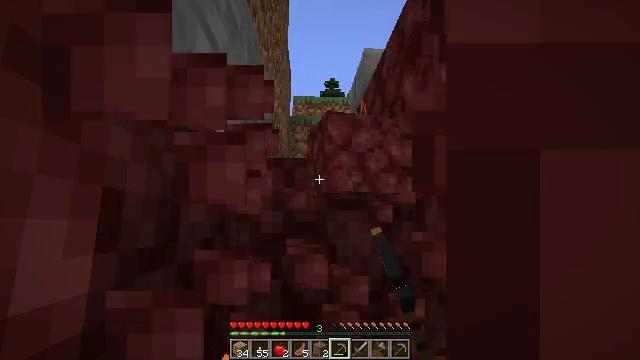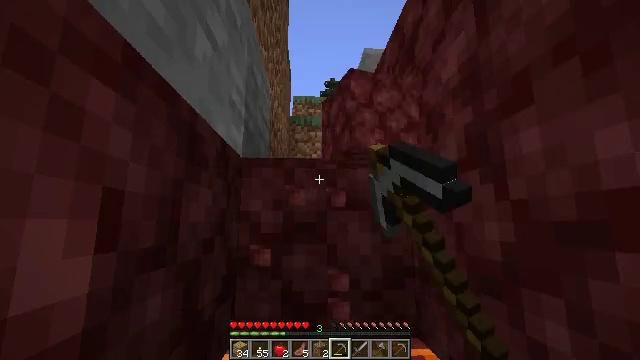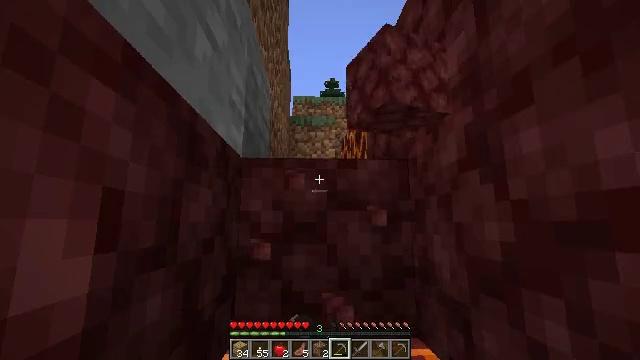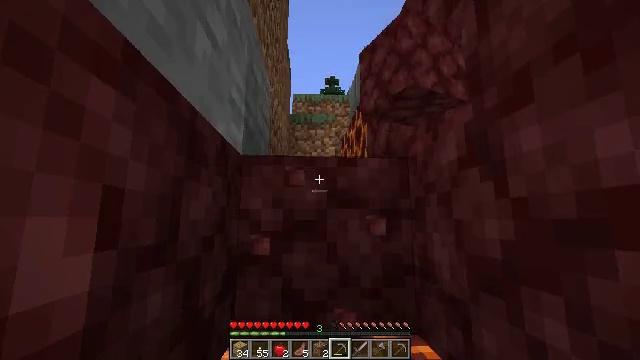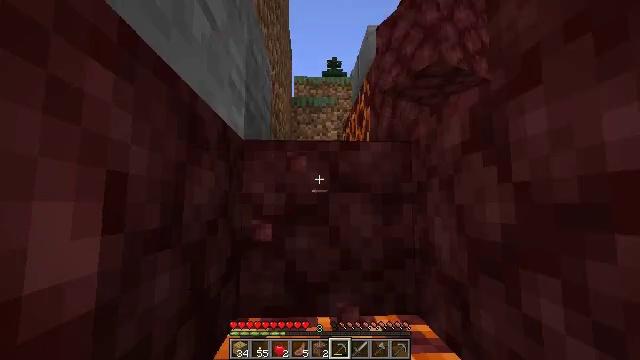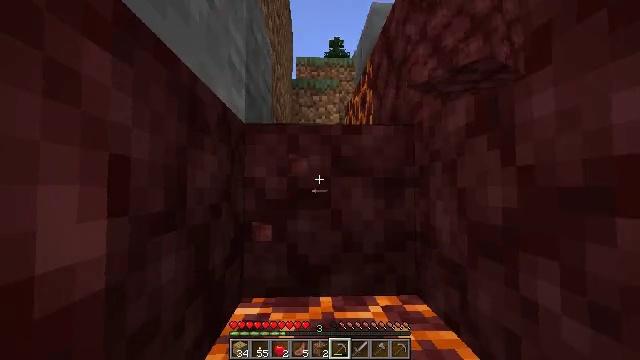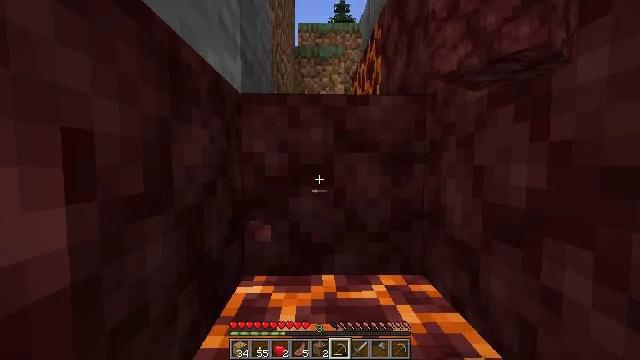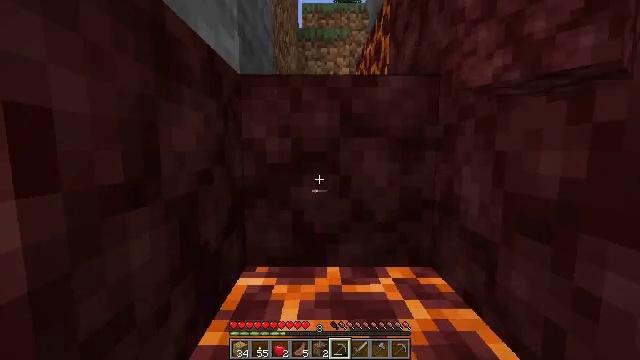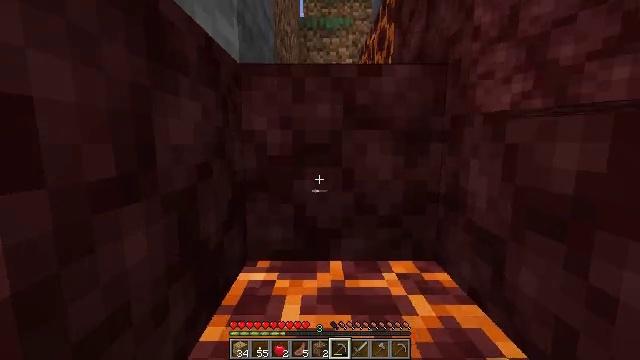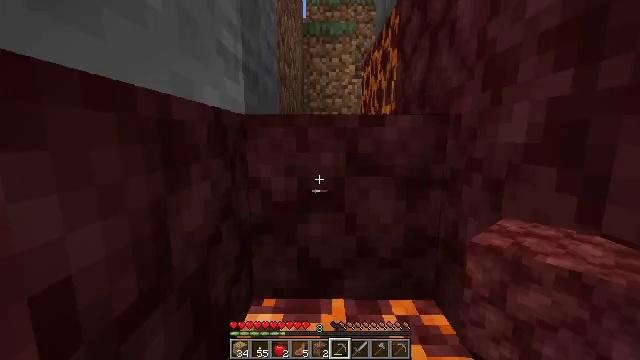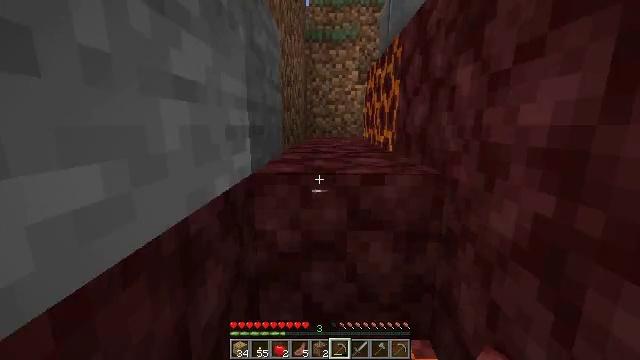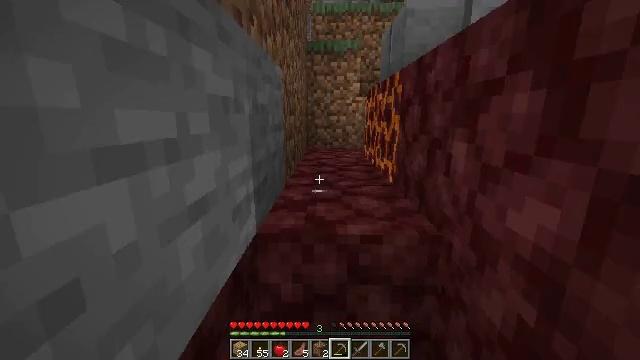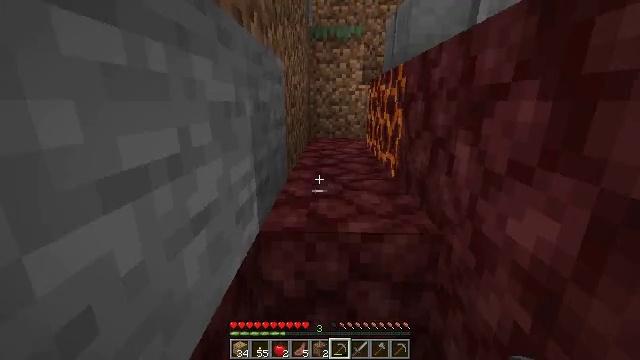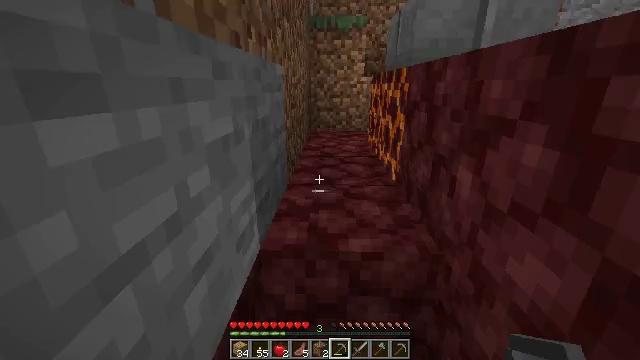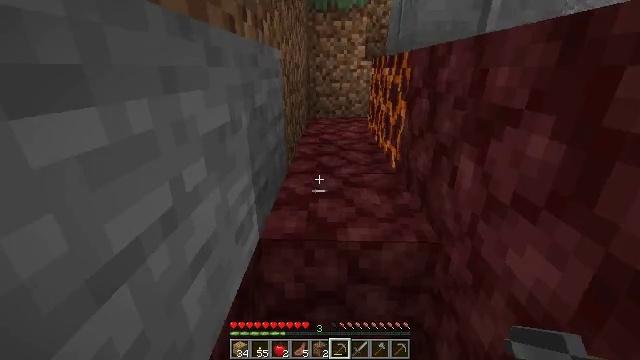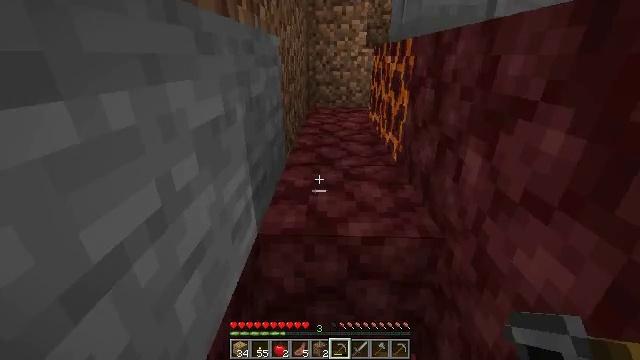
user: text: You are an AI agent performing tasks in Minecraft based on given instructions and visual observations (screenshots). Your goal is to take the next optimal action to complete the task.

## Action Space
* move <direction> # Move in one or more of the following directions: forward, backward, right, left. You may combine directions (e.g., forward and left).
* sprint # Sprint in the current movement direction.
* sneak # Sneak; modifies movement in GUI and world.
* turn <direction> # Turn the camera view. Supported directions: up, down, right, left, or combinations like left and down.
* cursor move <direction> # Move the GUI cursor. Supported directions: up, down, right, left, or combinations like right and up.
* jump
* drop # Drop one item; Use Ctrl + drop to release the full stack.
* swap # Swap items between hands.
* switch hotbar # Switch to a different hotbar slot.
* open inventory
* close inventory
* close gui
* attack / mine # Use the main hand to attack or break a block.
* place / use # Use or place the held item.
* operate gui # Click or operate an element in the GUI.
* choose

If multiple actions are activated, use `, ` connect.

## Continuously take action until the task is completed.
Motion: motion action
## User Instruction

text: Collect cracked stone bricks from ruins.
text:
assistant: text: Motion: attack / mine
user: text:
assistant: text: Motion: no_op
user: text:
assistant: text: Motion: no_op
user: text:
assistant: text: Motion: turn down
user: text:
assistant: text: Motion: turn down
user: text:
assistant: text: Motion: move forward, turn down
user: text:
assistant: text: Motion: move forward, turn down
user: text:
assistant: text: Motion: move forward, turn down
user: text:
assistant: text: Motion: move forward, turn down, jump
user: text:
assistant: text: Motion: move forward, turn down, jump
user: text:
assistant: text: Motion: move forward, turn down, jump
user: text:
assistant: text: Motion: move forward, turn down, jump
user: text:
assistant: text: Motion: move forward, turn down
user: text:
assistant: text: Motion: move forward, turn down
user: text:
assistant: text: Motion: move forward, turn down
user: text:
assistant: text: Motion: move forward, turn down
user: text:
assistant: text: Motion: move forward, turn down
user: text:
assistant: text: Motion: turn right and down
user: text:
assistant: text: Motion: turn right and down
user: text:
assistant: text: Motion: turn down
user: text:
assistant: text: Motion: no_op
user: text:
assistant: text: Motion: turn right and up
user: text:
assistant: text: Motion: turn right and up
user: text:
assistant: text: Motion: turn up
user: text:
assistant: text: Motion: turn up
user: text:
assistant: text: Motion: turn up
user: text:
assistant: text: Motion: turn left and up
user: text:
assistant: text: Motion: turn left and up
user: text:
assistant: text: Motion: no_op
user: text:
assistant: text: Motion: no_op